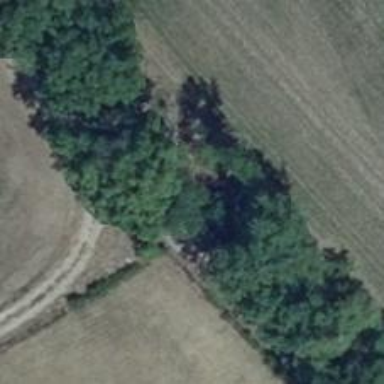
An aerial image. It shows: Row of deciduous broadleaved trees.